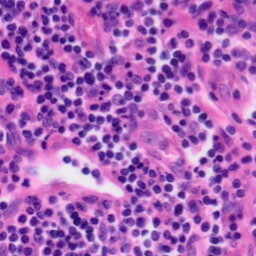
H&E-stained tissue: Tonsil